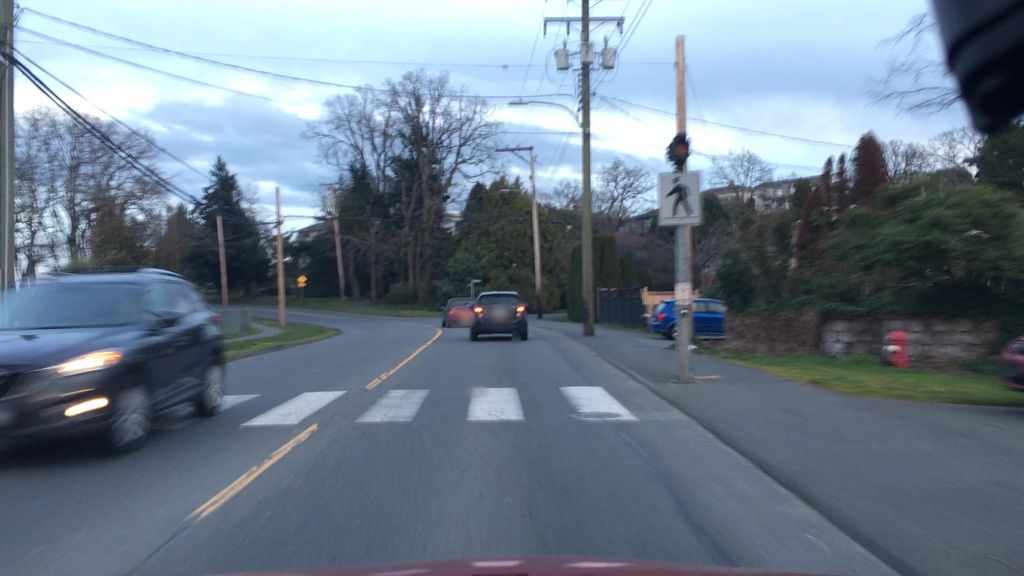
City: victoria